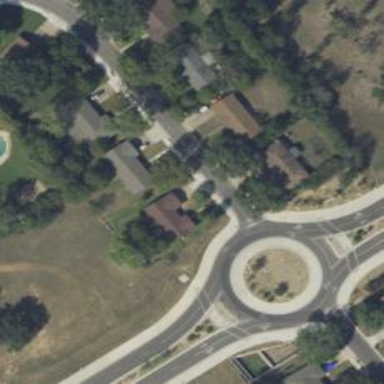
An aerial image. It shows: Tertiary road leading to roundabout junction.